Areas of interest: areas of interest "Memorial Hall"
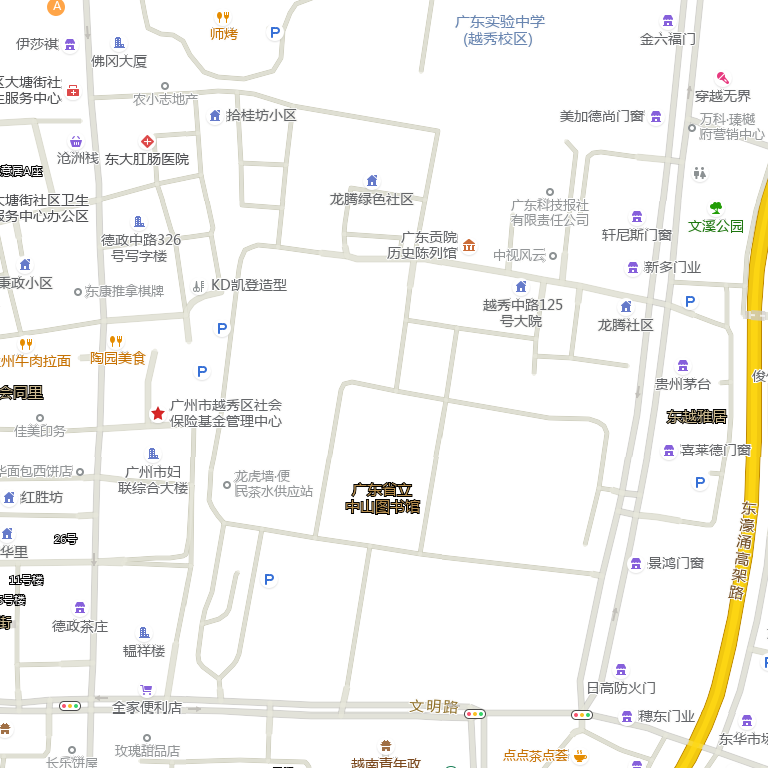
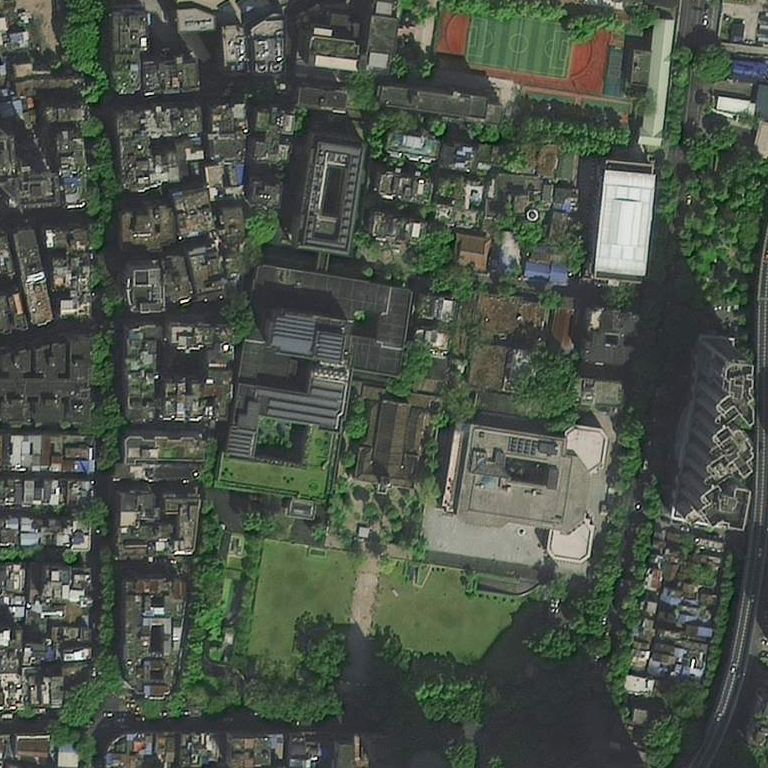